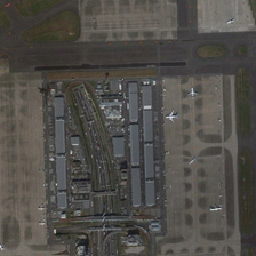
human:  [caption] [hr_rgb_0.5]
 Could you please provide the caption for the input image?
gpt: a airport with dark brown and light brown ground in it .

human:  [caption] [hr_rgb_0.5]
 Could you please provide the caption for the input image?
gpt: some white planes in the airport while with some dark buildings besides .

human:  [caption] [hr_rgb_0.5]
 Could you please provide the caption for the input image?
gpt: some square area divide into black lines inside .

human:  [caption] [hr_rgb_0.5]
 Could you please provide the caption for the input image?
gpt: some sparse light green meadow in side while with some dark brown ground besides .

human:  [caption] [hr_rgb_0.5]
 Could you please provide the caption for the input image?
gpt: some planes are parked in an airport dispersedly .